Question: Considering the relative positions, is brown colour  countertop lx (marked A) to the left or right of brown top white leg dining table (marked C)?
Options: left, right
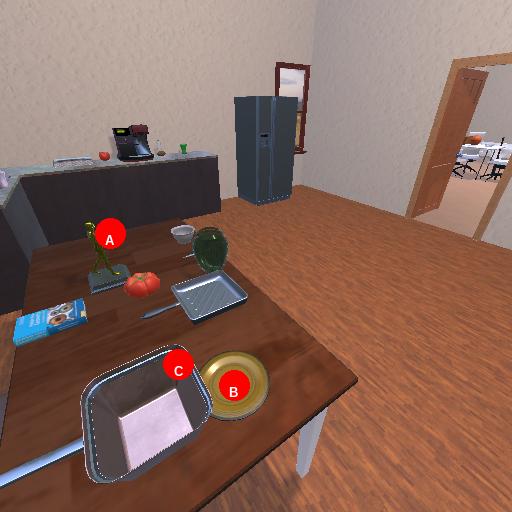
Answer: left